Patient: sex M, age 57
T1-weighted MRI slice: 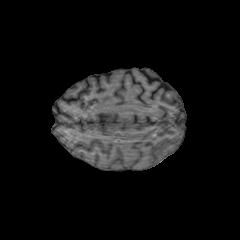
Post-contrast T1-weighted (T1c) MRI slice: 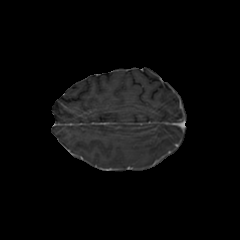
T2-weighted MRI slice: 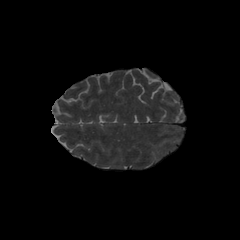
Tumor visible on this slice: yes
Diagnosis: Glioblastoma, IDH-wildtype
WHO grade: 4